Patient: sex M, age 49
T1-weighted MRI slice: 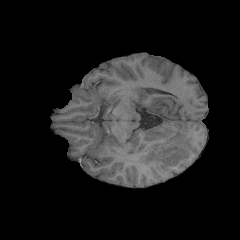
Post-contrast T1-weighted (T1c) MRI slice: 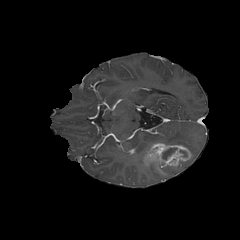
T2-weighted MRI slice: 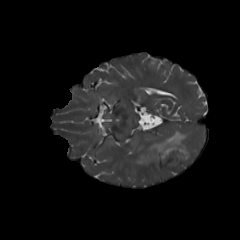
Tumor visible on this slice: yes
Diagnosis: Glioblastoma, IDH-wildtype
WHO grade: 4